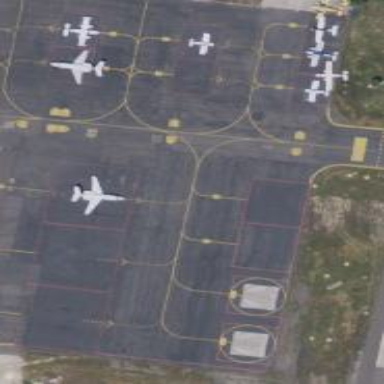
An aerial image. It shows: View of taxiway at the airport.